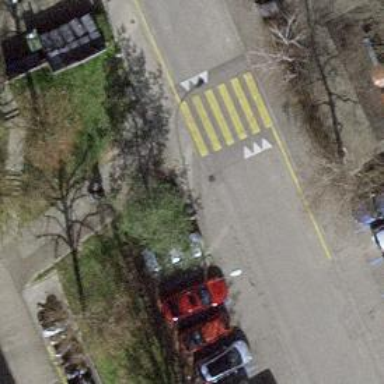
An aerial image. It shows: Asphalt sidewalk along the footway.